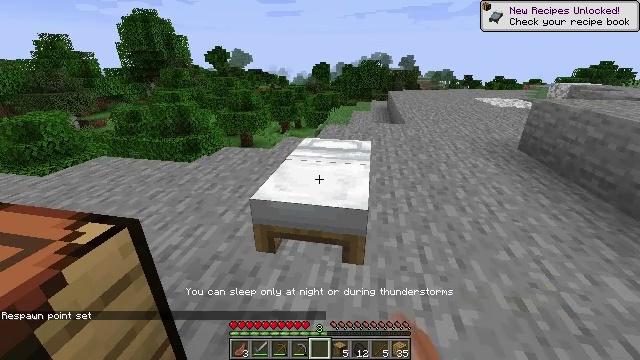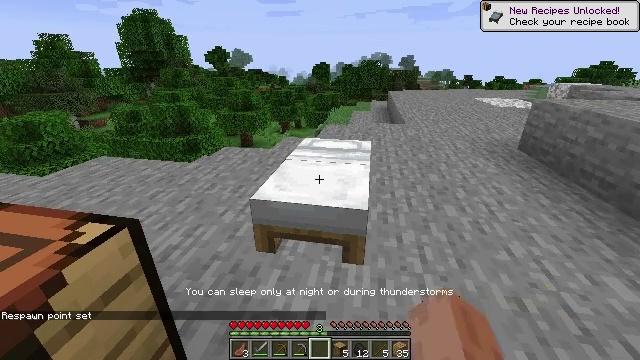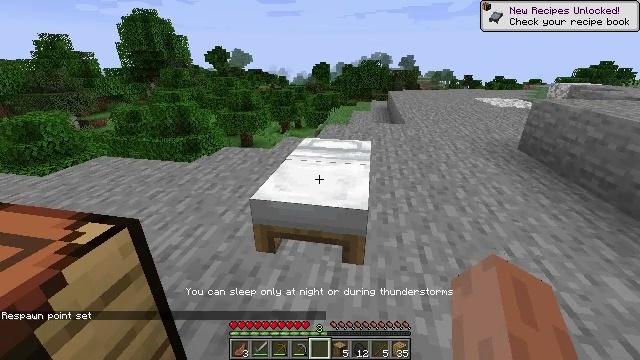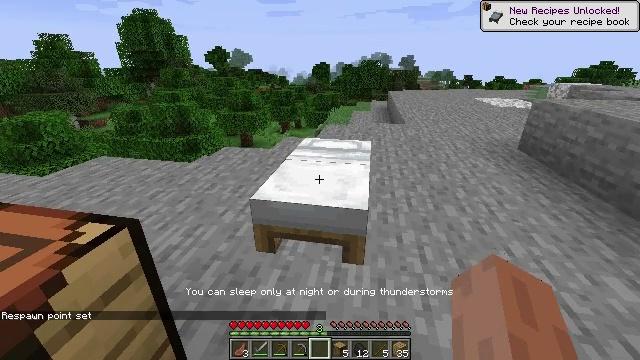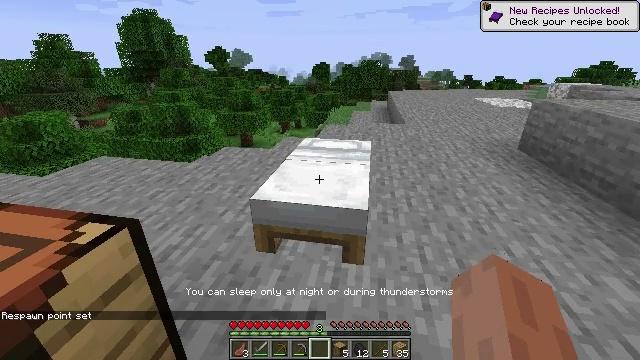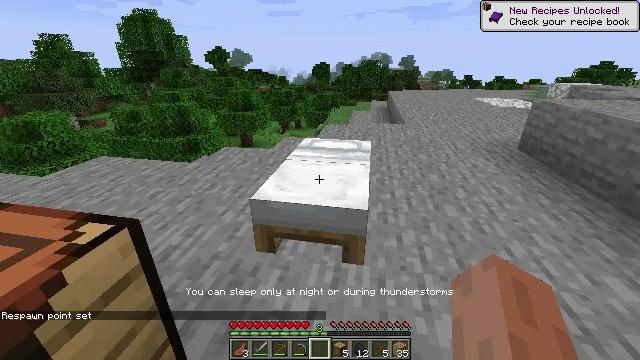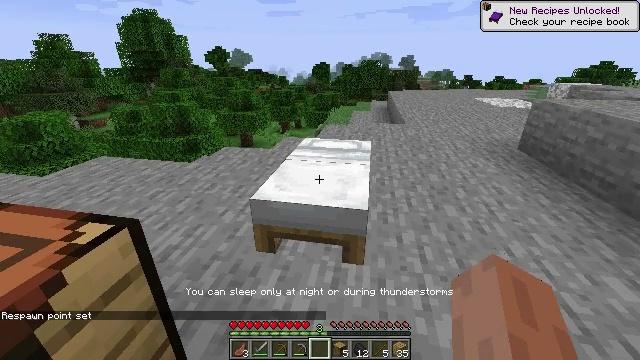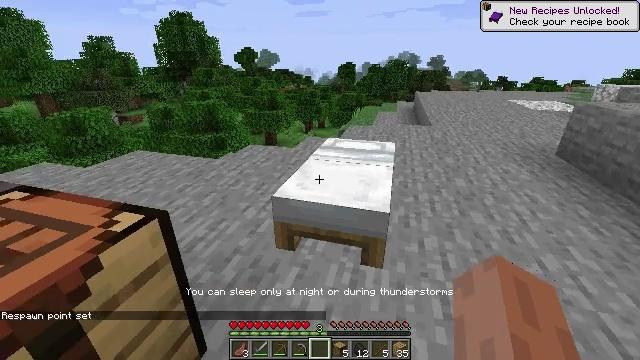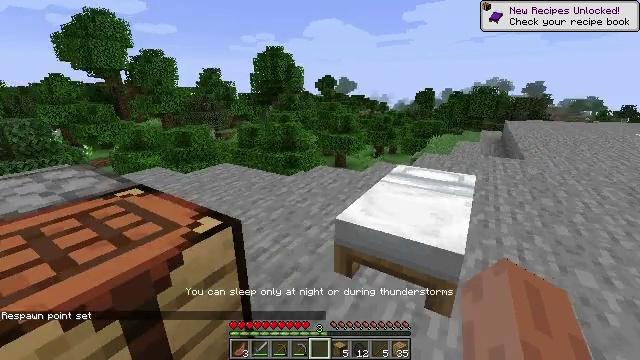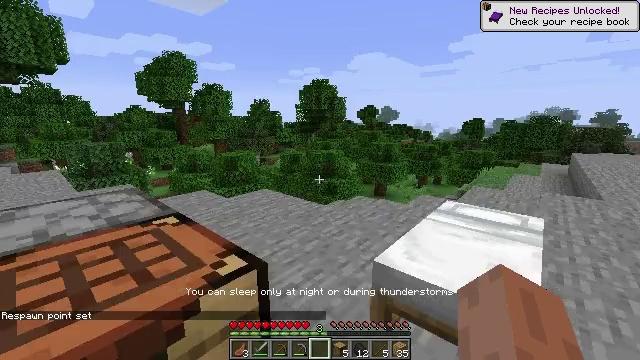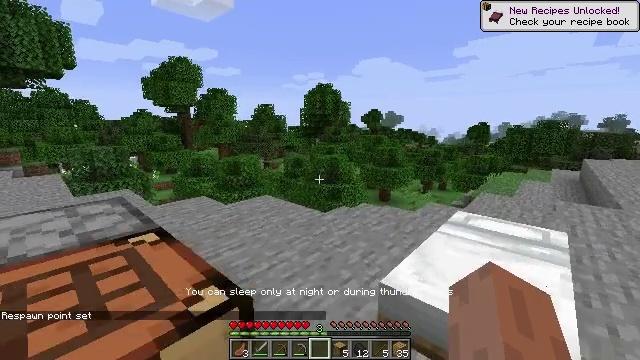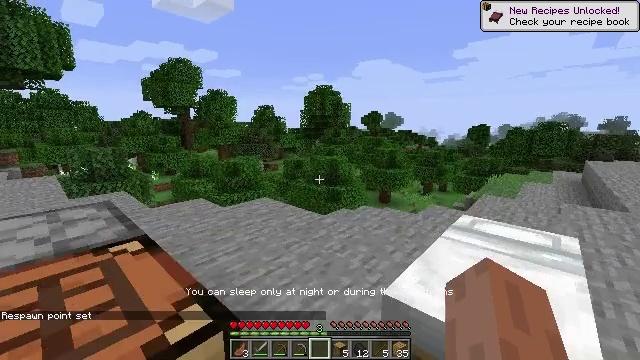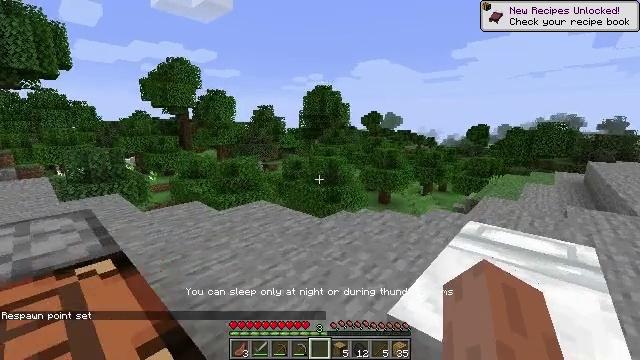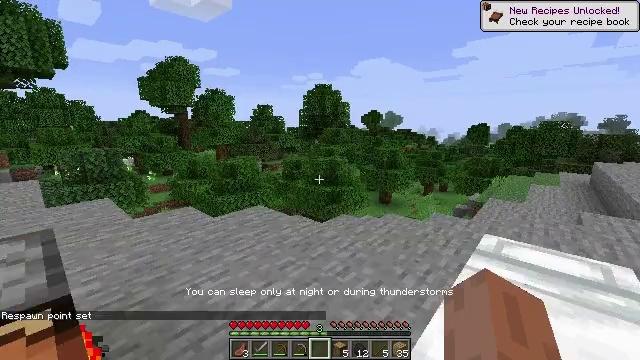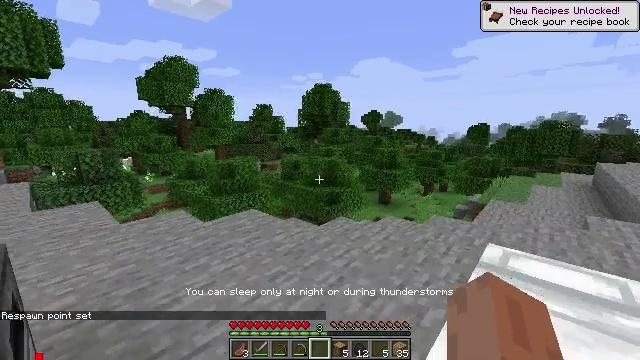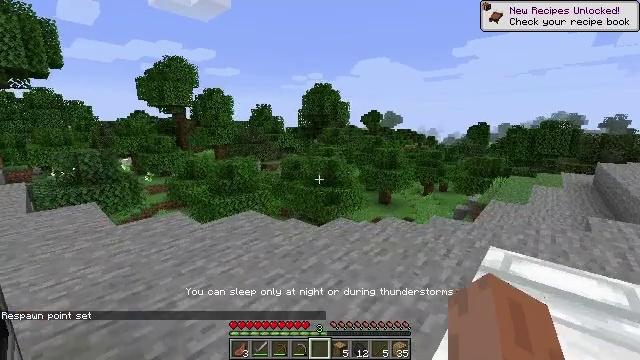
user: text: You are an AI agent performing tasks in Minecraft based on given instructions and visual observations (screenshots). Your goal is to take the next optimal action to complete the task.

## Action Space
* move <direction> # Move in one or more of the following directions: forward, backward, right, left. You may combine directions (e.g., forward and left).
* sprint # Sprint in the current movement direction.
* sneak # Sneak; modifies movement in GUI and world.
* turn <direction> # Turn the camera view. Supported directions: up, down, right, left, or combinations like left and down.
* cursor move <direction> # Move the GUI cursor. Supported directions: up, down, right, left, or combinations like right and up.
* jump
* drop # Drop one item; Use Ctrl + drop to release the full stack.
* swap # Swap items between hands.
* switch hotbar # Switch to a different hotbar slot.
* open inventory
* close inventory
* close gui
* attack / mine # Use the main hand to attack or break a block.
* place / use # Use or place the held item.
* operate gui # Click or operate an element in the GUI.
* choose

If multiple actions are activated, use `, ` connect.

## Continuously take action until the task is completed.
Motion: motion action
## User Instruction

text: Attack the white bed to collect it.
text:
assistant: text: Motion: no_op
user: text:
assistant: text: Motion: no_op
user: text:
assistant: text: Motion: no_op
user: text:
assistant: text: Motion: no_op
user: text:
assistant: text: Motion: no_op
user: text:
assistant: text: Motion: no_op
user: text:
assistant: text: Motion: turn left
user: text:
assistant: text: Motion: move forward, turn left and up
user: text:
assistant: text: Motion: move forward, turn left and up
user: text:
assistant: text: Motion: move forward
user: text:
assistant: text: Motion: move forward
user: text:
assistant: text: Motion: move forward
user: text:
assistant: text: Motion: move forward
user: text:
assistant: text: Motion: move forward
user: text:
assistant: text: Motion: move forward
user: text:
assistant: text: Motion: move forward, turn left
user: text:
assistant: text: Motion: move forward, turn left
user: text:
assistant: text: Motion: move forward, turn left
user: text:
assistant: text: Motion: move forward, turn left and down
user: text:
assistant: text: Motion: move forward, turn left and down
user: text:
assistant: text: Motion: move forward, turn left
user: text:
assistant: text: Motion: move forward
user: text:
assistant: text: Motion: move forward
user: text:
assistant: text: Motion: move forward
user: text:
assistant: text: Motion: move forward
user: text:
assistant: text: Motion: move forward
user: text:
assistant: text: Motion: move forward
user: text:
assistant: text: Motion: move forward
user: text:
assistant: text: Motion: move forward
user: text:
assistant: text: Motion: move forward